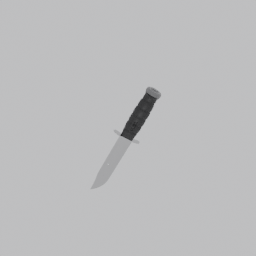
Label: tools